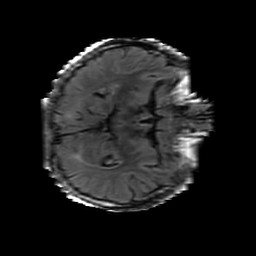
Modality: FLAIR
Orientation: axial
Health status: ill
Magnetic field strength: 3 T